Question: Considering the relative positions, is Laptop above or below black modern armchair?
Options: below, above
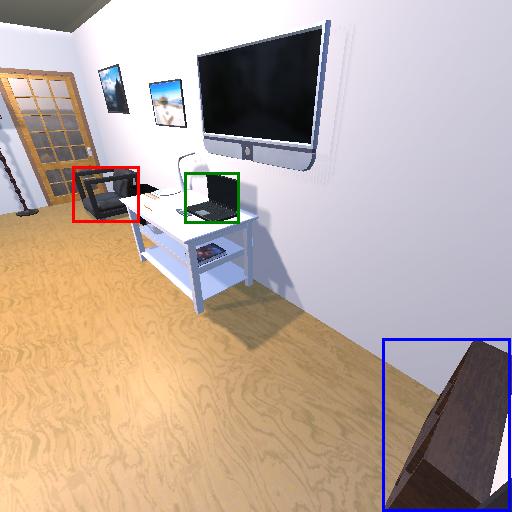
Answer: below